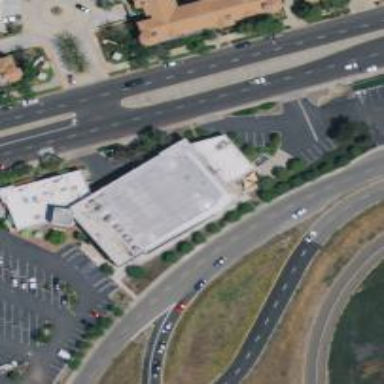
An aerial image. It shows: Commercial building.